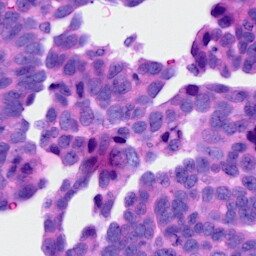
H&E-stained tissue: Ovarian